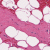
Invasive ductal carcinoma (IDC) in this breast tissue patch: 0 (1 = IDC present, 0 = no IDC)